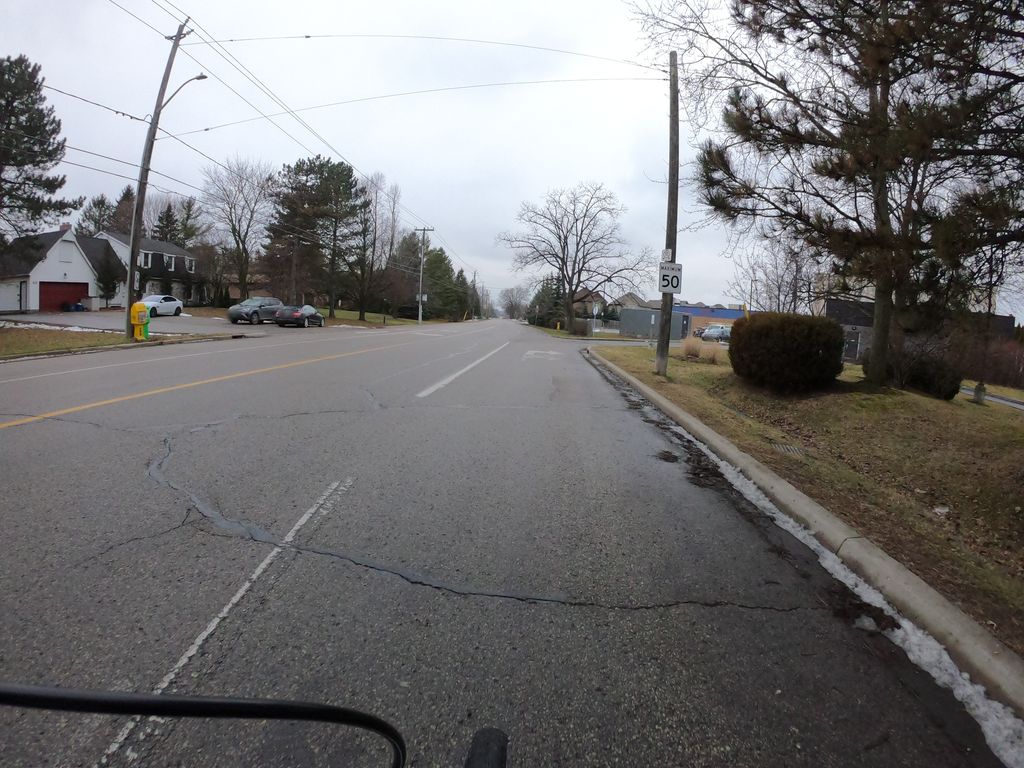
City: kitchener-waterloo